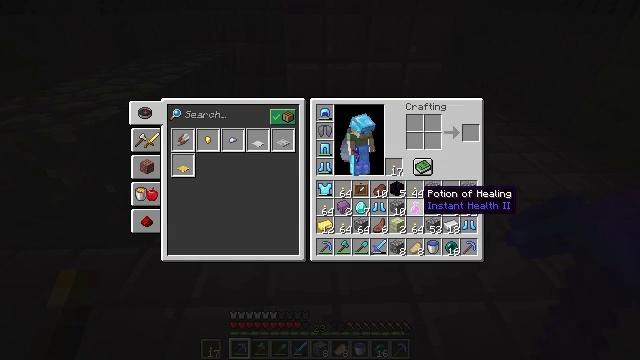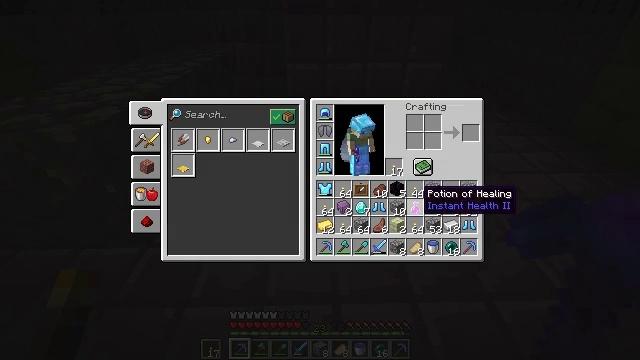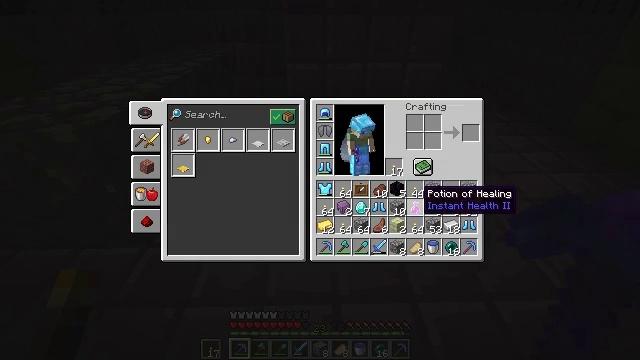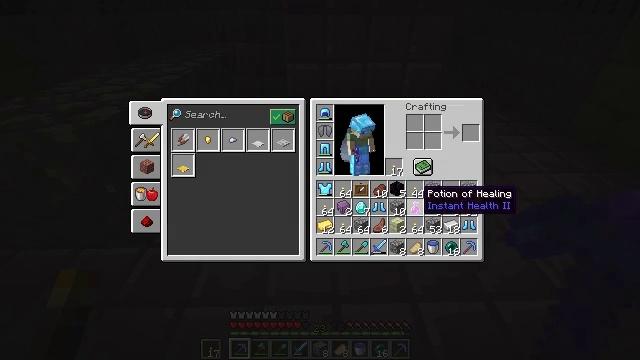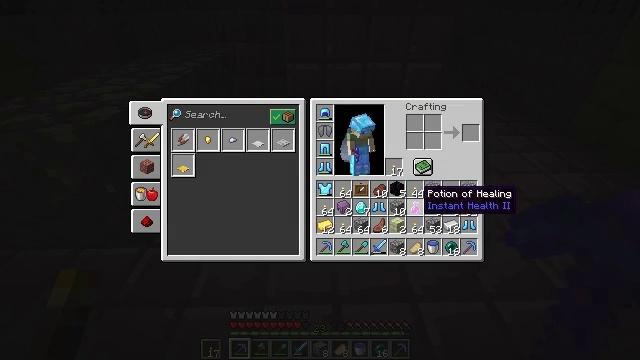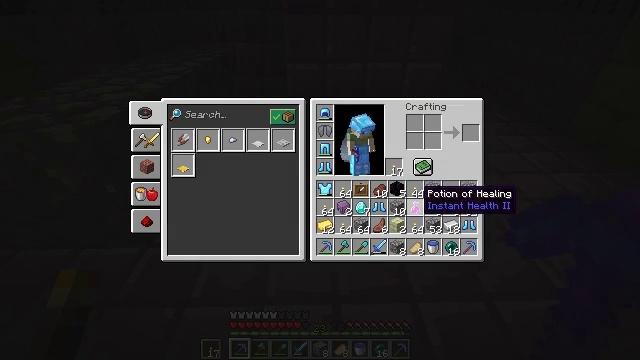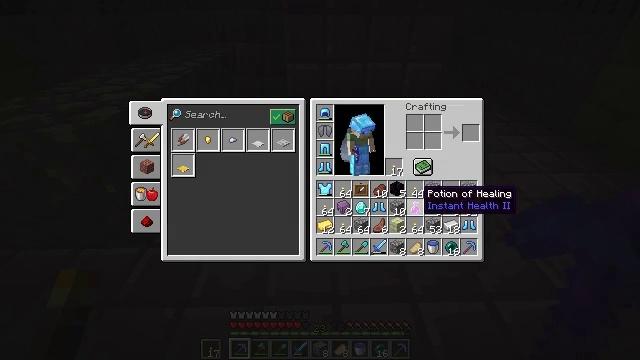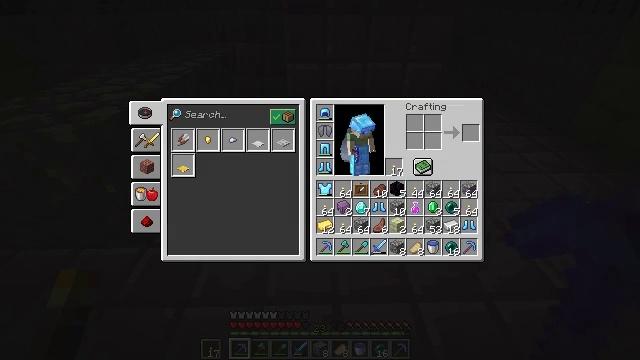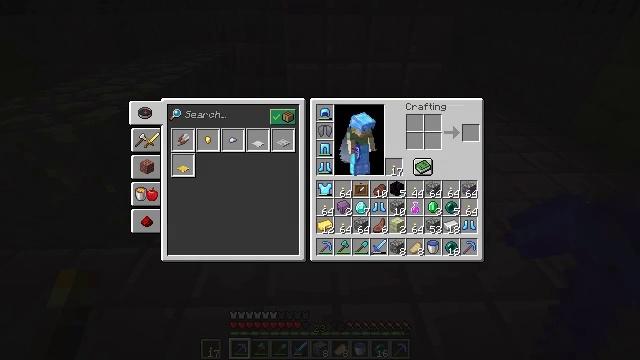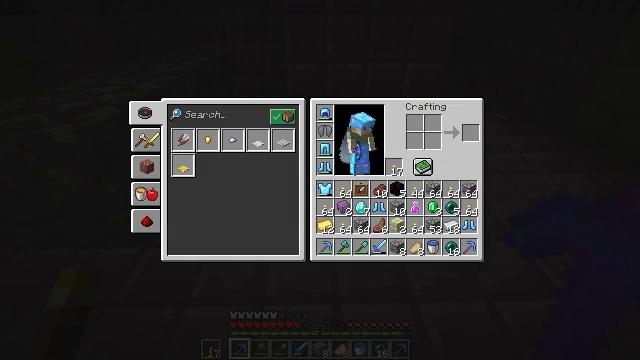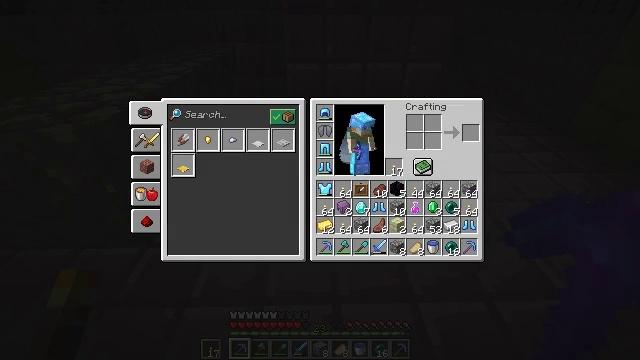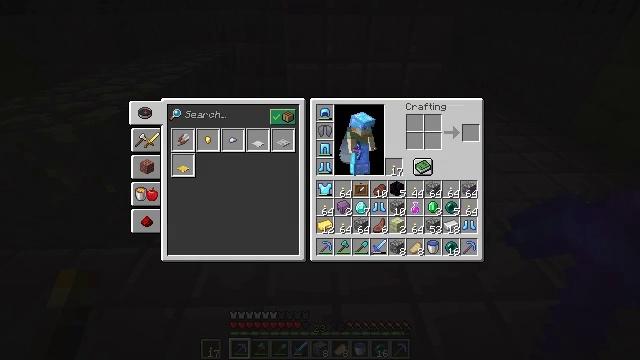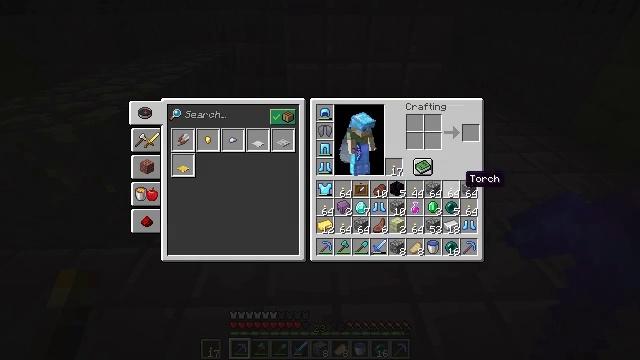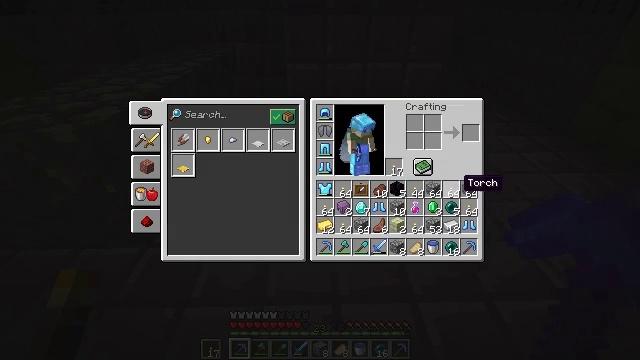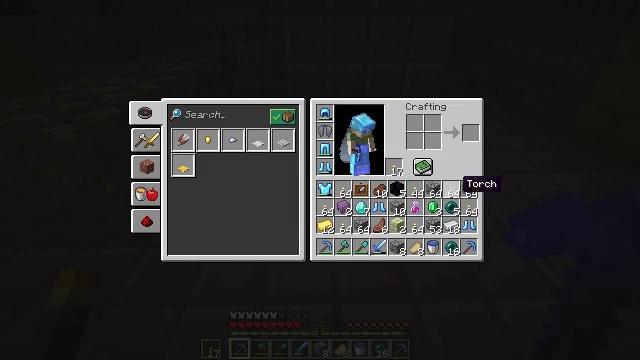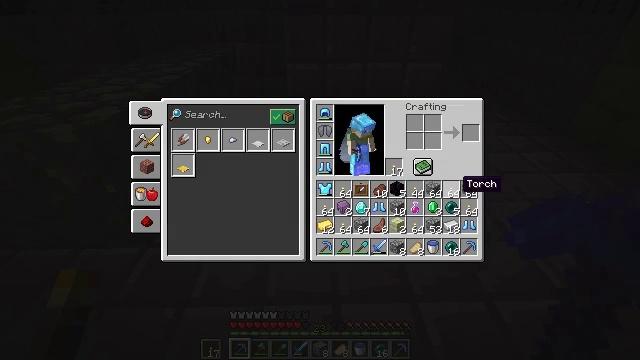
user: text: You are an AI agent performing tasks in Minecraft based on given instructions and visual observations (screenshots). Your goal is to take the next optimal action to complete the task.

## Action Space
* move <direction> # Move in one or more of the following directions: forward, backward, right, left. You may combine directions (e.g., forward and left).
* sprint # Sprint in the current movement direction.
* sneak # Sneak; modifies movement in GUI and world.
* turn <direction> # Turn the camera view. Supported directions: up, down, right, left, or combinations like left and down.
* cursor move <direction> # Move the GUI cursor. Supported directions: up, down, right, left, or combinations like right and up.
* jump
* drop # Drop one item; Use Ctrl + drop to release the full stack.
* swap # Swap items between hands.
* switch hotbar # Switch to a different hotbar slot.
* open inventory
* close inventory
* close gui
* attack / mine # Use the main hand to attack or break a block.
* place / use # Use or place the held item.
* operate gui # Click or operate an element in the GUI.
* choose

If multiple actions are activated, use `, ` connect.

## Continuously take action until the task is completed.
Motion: motion action
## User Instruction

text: drop end stone bricks
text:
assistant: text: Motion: no_op
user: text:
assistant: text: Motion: no_op
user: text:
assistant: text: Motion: no_op
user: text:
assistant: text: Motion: no_op
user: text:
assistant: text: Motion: no_op
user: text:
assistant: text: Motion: no_op
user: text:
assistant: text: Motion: cursor move right and up
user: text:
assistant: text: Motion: cursor move right and up
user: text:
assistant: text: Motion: no_op
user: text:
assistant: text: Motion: no_op
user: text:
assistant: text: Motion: cursor move down
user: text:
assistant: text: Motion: cursor move down
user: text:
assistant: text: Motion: no_op
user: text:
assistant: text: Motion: no_op
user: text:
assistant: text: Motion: no_op
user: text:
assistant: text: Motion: no_op
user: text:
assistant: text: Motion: no_op
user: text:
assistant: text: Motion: no_op
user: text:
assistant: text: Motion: no_op
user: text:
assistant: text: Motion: no_op
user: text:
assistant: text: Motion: no_op
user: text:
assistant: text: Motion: no_op
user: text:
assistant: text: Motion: cursor move down
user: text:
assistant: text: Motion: no_op
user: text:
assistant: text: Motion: no_op
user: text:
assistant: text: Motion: no_op
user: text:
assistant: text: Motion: no_op
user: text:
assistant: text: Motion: no_op
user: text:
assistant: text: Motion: no_op
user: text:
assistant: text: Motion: cursor move left